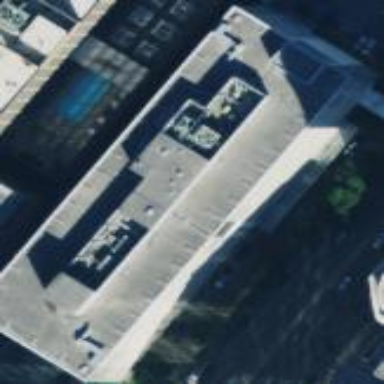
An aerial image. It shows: Hospital building.